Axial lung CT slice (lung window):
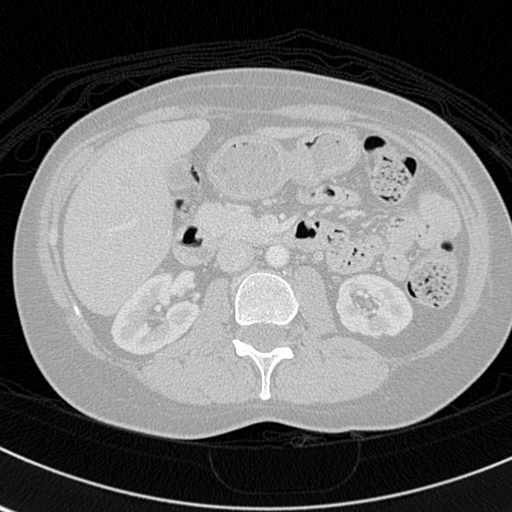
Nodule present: no